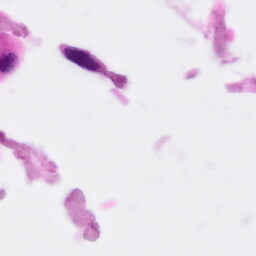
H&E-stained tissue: Pancreatic